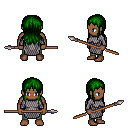
a pixel art fantasy rpg character, male body template, human, dark skin, chain mail, teal pants, green unkempt hairstyle, spear, four views (front, back, left, right), 2x2 character sprite sheet, small pixel art, hard edges, no anti-aliasing